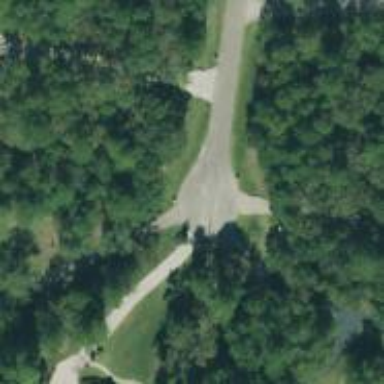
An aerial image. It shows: Turning circle on the road.